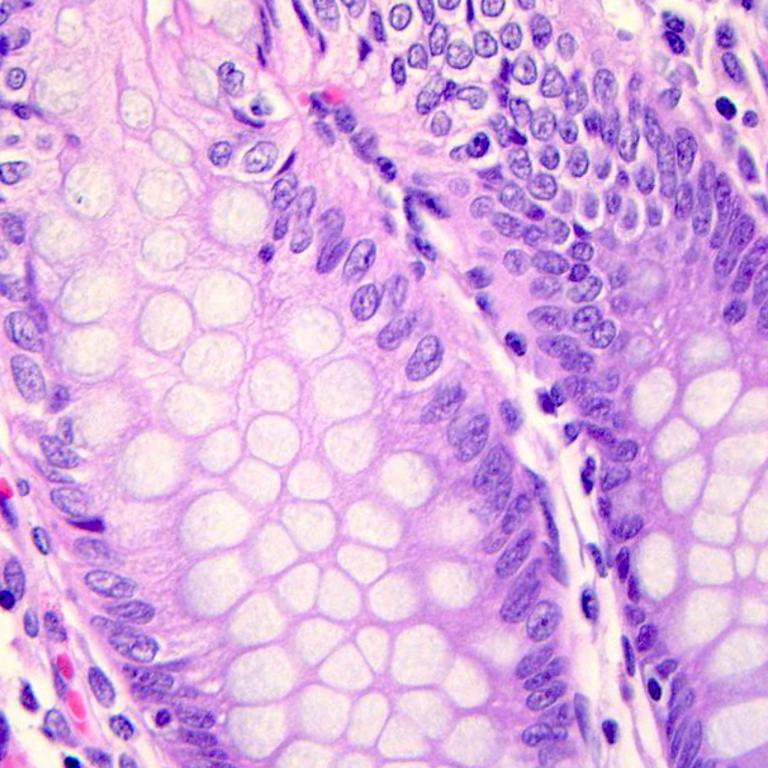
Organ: colon
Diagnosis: benign